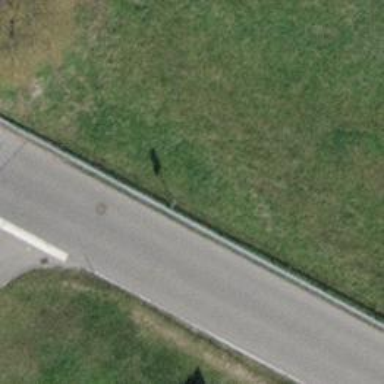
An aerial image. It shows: Tertiary road with asphalt surface.